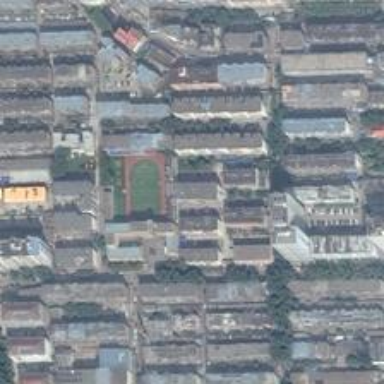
The football field is located in the center of the community .